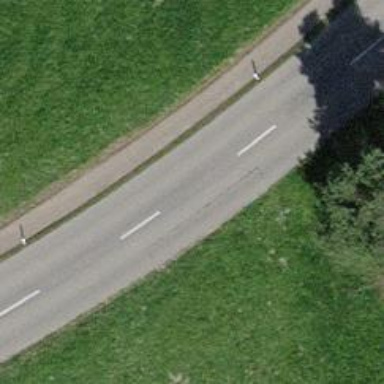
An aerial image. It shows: Unclassified road with asphalt surface.